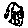
Label: house